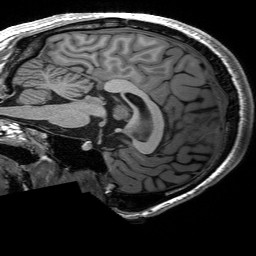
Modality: T1w
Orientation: sagittal
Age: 23
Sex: male
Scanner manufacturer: siemens
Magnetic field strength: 3 T
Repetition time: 2.53 s
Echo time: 0.00227 s